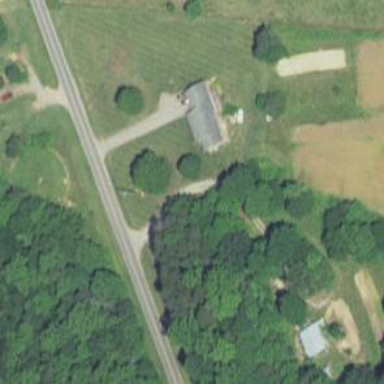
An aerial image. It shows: Driveway leading to service road.